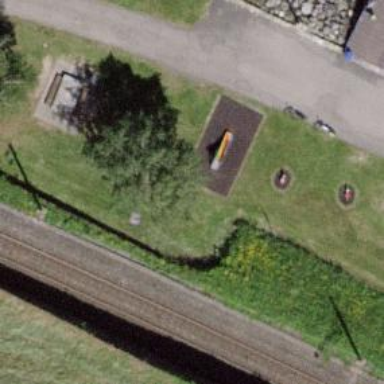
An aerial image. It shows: Playground featuring swings.